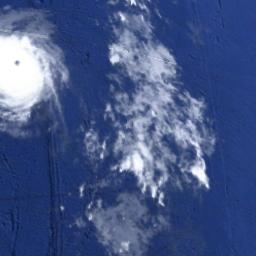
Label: cloud